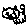
Label: cat